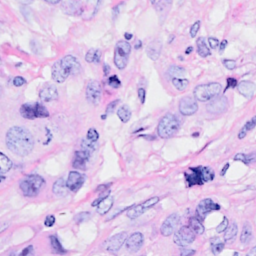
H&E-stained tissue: Breast